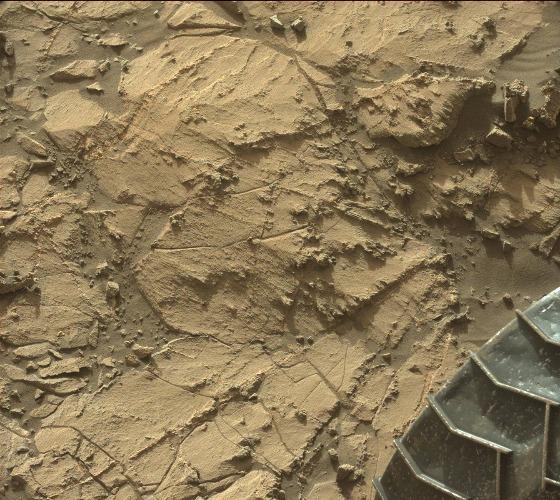
Terrain classes present: Bedrock, Gravel / Sand / Soil, Rock, Shadow, Sky / Distant Mountains